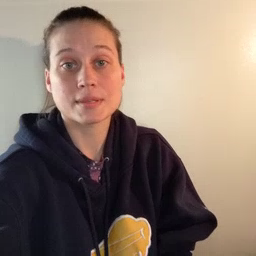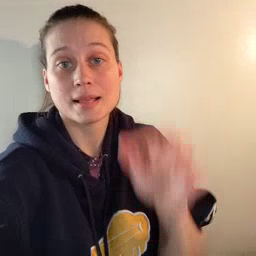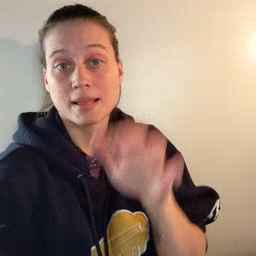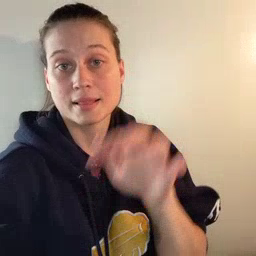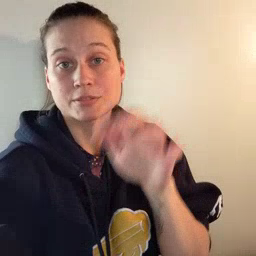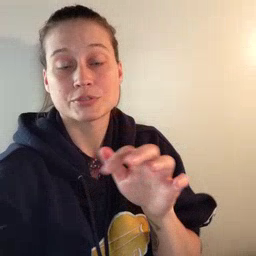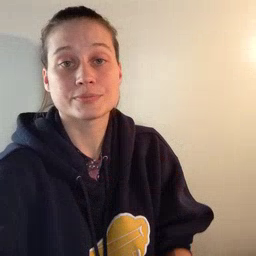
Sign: alligator